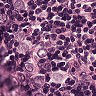
Metastatic tissue present: yes